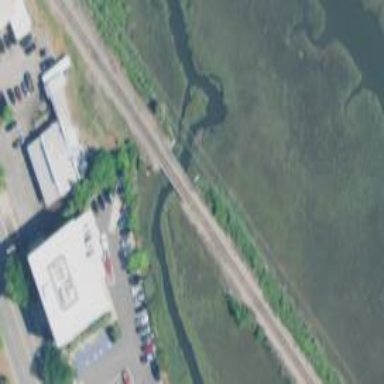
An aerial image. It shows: Bridge over railway line.